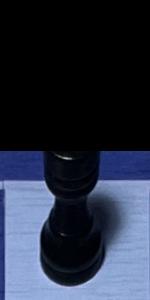
Label: Rook_Black